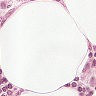
Metastatic tissue present: no